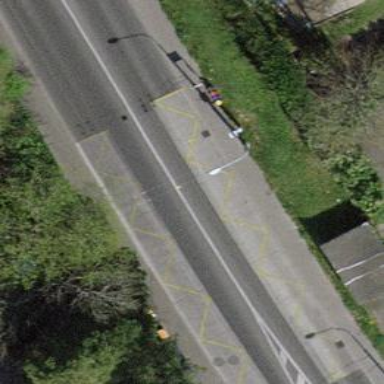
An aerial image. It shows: Tertiary road with asphalt surface and trolley wires.